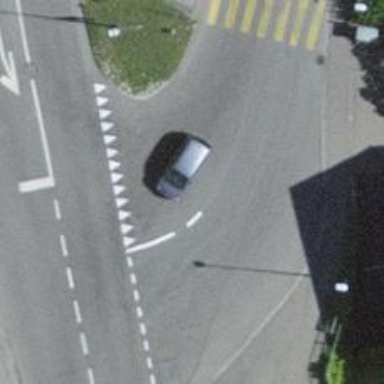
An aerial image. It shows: Road with "give way" sign.